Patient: sex M, age 32
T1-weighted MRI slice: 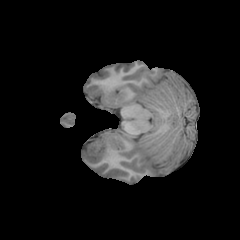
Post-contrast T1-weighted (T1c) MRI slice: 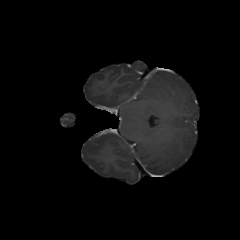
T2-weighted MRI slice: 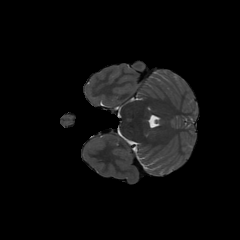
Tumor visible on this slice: no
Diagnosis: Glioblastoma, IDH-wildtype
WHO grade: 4